Question: I'm having some trouble here with a nested div tag. As you can see from the image below, it's showing one way in IE and another way in Firefox. I actually prefer the IE layout. Any idea how to fix it?
Here's my code:
'''
<div style="width:1200; ">
<p align = "center"><b><font size="4">Joke Of The Day</font></b><p>
<div style="width: 80px; float:left; margin:4; "><img src="FredFlipoff.jpg" width="80px" height="80px"></div>
<div style="width: 280px;>
<p align="justify"><font size=2">To smooth over her recent negative comments about his presidency, Hillary Clinton said she and Barack Obama will "Hug-it-Out" next time they meet. Hearing this, Bill Clinton said he also will "Hug-it-Out" with political rivals Megan Fox, Angelina Jolie, Sophia Vergara, Scarlett Johanson, and that Hot waitress who works at The Olive Garden.
</font><br><hr id='hrdotted' /></div>
</div>
'''
The two outputs are like so:

It's like Firefox is wrapping the text around the image for some reason, and in doing so it's making the div width shorter than it should be.
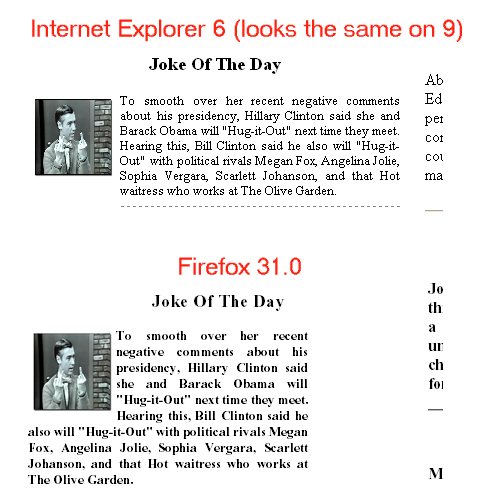
Answer: Add to the style of the second div display:inline-block.
'''
<div style="width:1200; ">
<p align = "center"><b><font size="4">Joke Of The Day</font></b><p>
<div style="width: 80px; float:left; margin:4; "><img src="FredFlipoff.jpg" width="80px" height="80px"></div>
<div style="display: inline-block; width: 280px;>
<p align="justify"><font size=2">To smooth over her recent negative comments about his presidency, Hillary Clinton said she and Barack Obama will "Hug-it-Out" next time they meet. Hearing this, Bill Clinton said he also will "Hug-it-Out" with political rivals Megan Fox, Angelina Jolie, Sophia Vergara, Scarlett Johanson, and that Hot waitress who works at The Olive Garden.
</font><br><hr id='hrdotted' /></div>
</div>
'''
See here:
<URL>